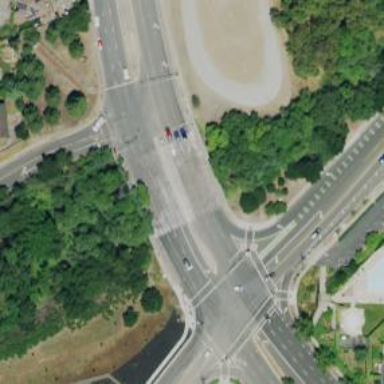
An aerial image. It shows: Solid stop line on the road.